Interaction volume radius: 10 \u00c5
Interaction volume height: 25 \u00c5
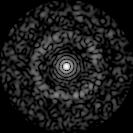
Disorder parameter: 0.8241